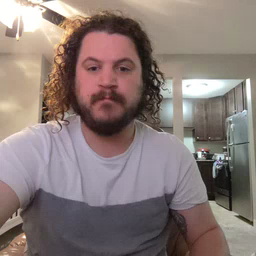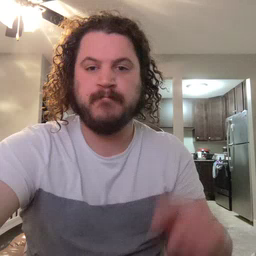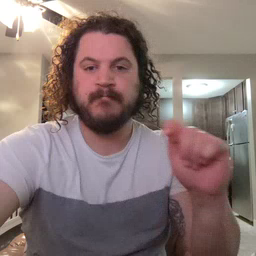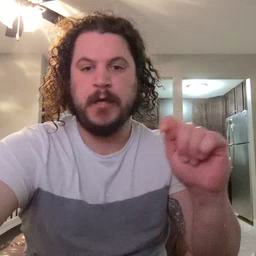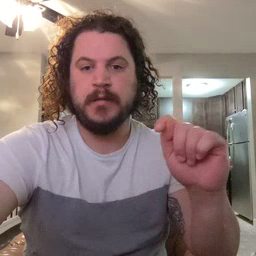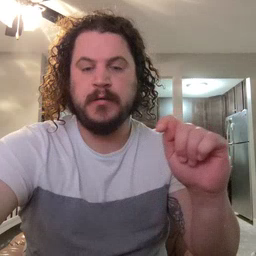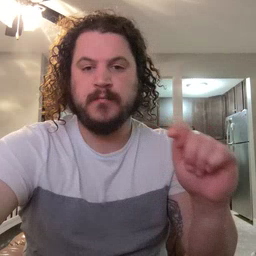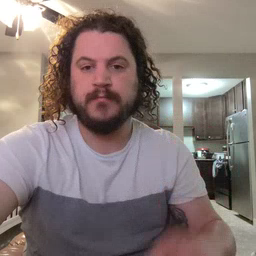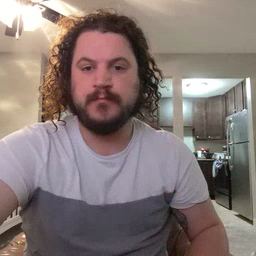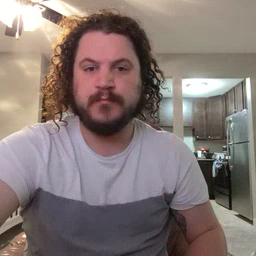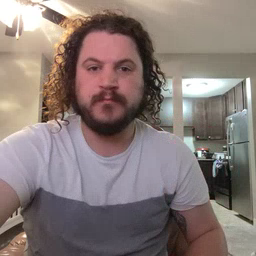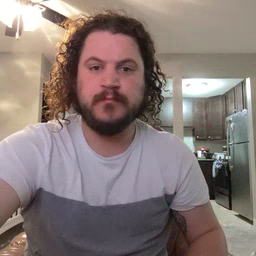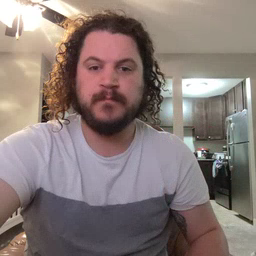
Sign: potty